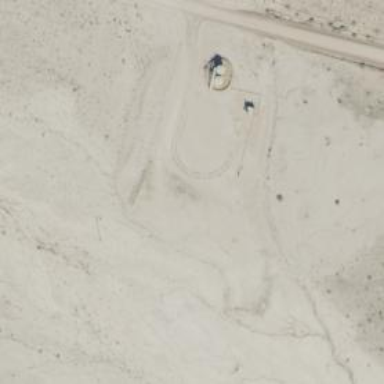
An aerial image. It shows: Petroleum well that is man-made.